Aerial crown-view tile of a tropical tree (Barro Colorado Island, Panama), acquired 20250217:
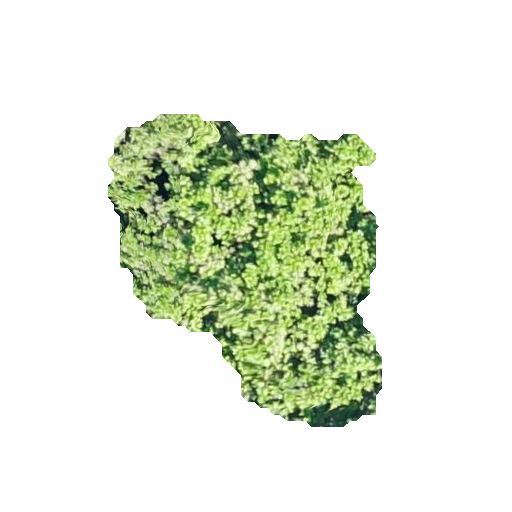
Species: Anacardium excelsum
GBIF accepted scientific name: Anacardium excelsum
Crown area: 89.525 m²